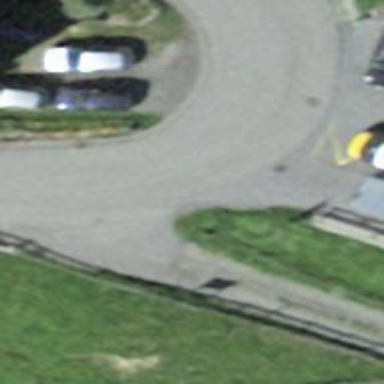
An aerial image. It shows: Bus stop with sheltered platform for public transport.